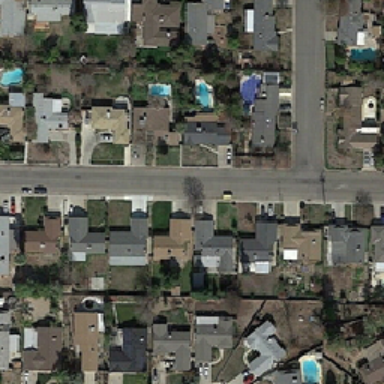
There are an intersection and four blue pools in the residential area .